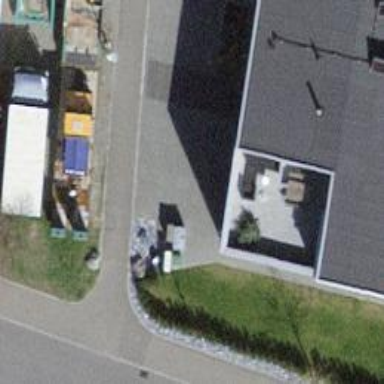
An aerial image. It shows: Bollard barrier.